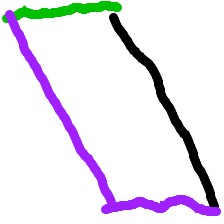
Shape: parallelogram